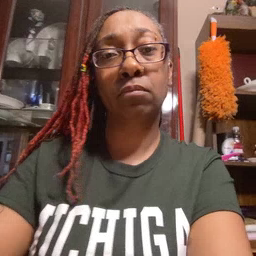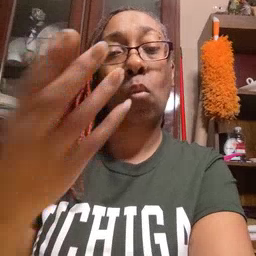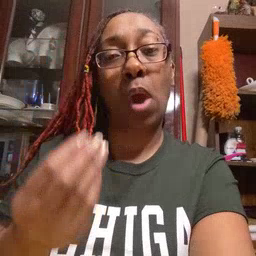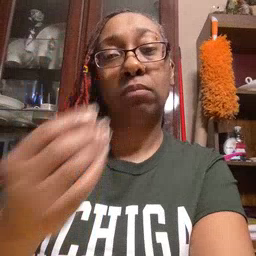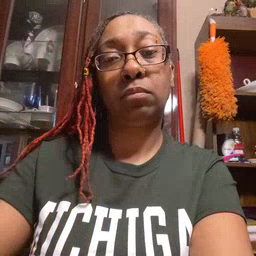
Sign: wet